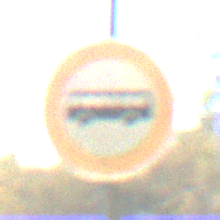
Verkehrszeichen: VerbotKraftomnibusse
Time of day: MorningAfternoon
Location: Outdoor (Nature)
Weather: PartlyCloudy
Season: NotSpecified
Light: Natural